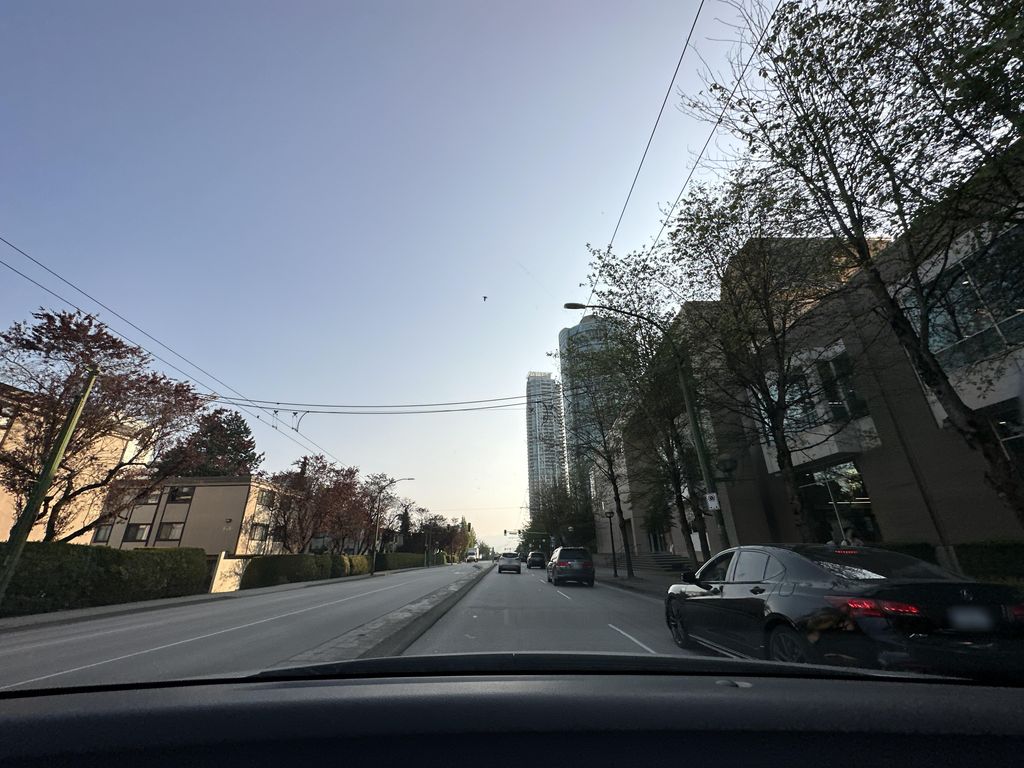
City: vancouver